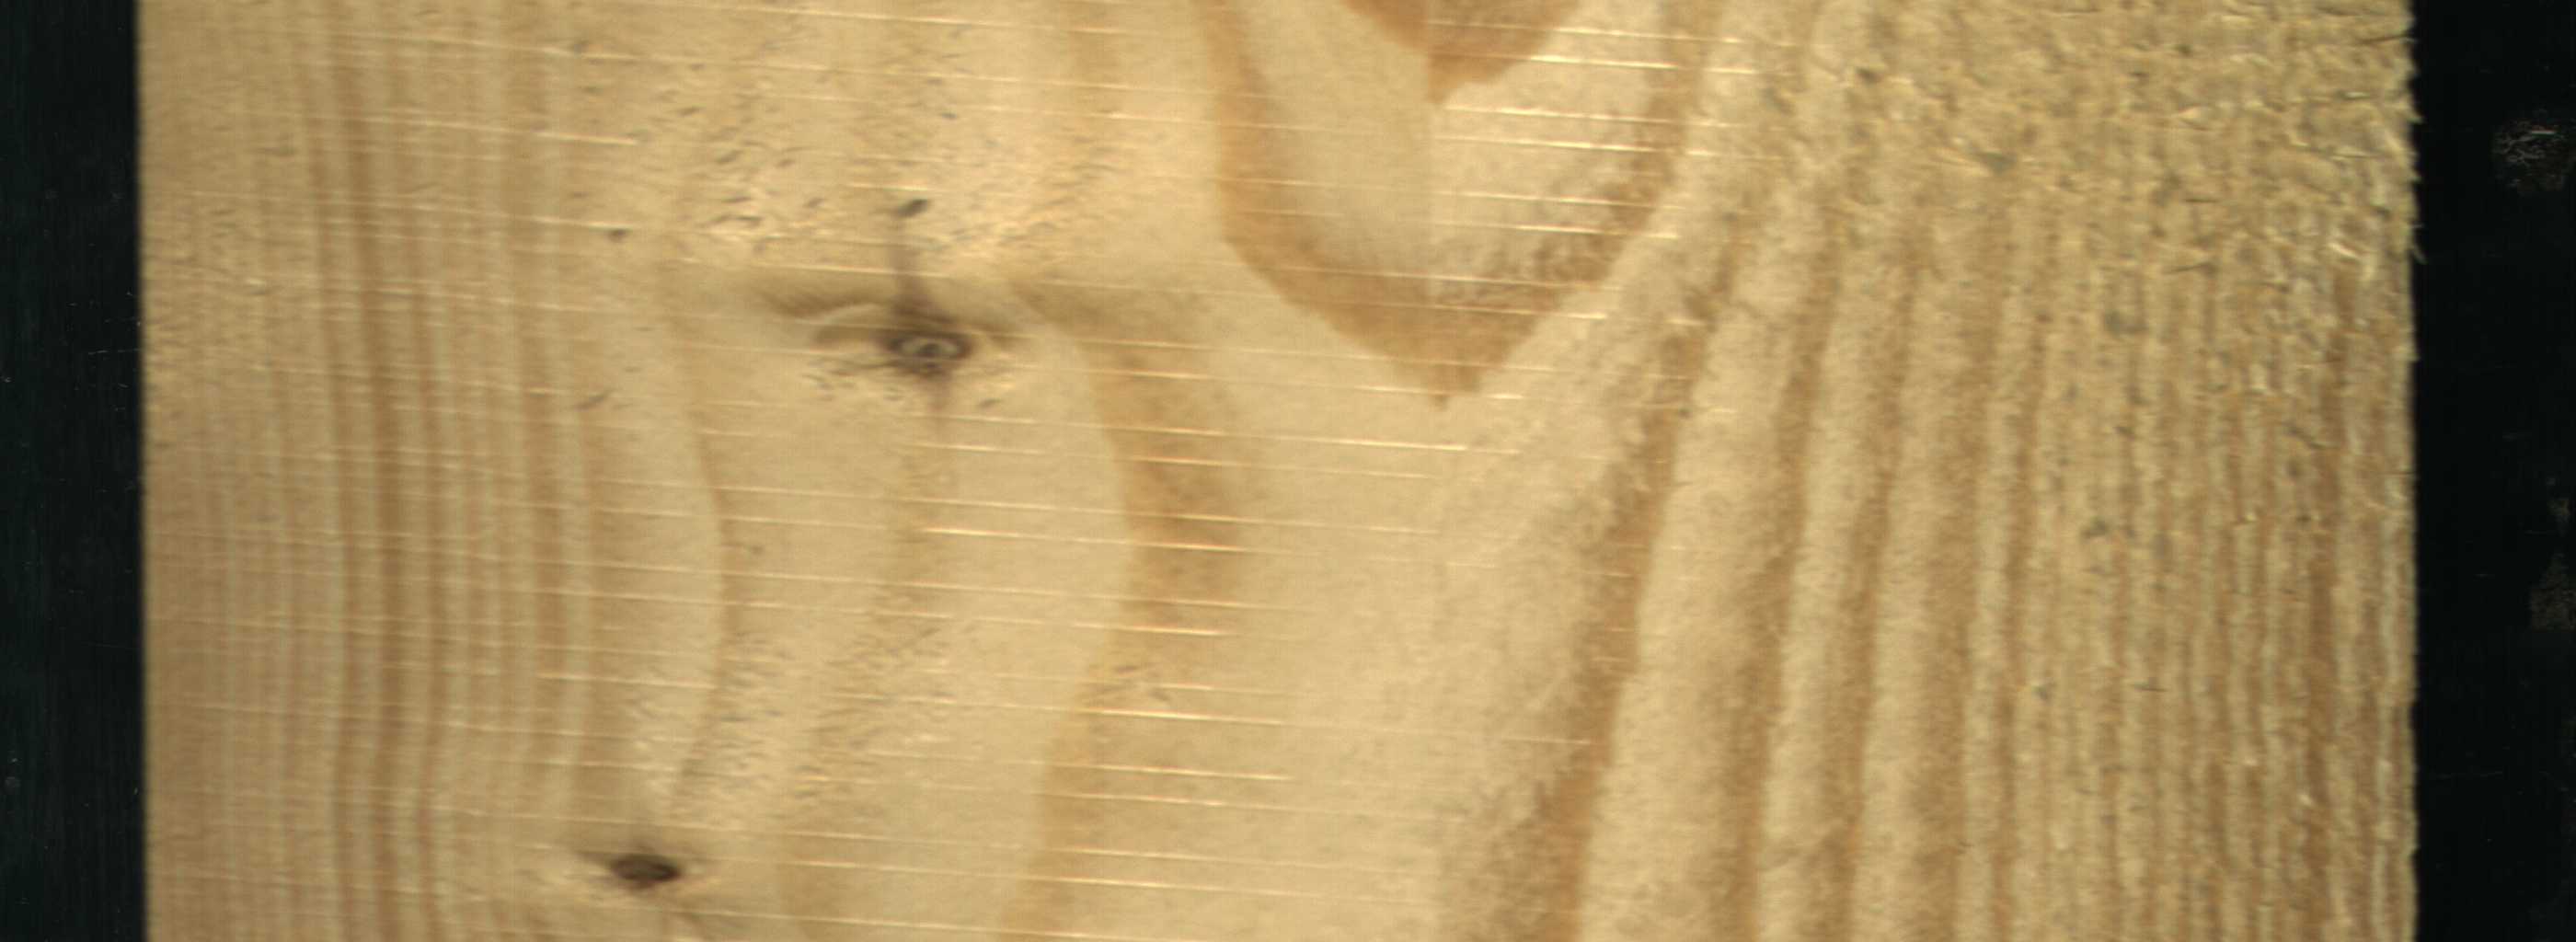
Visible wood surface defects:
Live_Knot
Live_Knot